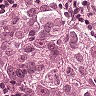
Metastatic tissue present: yes